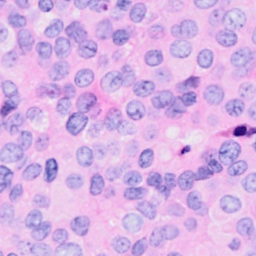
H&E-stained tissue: Breast